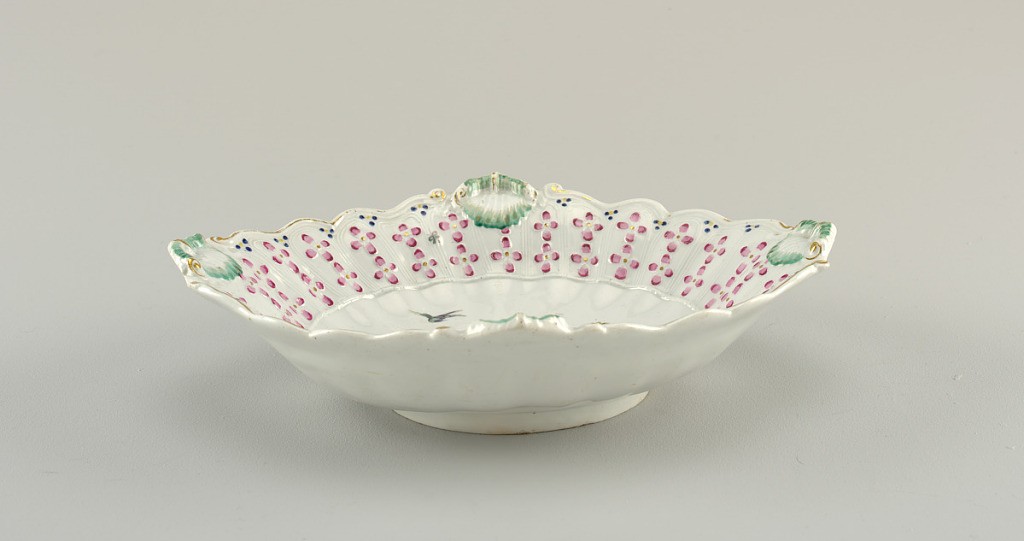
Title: Platter with Birds (One of a Pair)
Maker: Derby Porcelain Factory, English, established 1756
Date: ca. 1760
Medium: soft paste porcelain, vitreous enamel, gold
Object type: platter
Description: Oval thick-bodied dish, molded with ribbed panels inside, scalloped edge, and four shell scrolls on border. Glazed overall. Interior decorated with pink four-petalled flowers in each ribbed section, and blue and yellow flowers at top, green enameled shells at sides, gilt scroll edges, and a central motif of pair of polychrome birds in a stylized landscape.